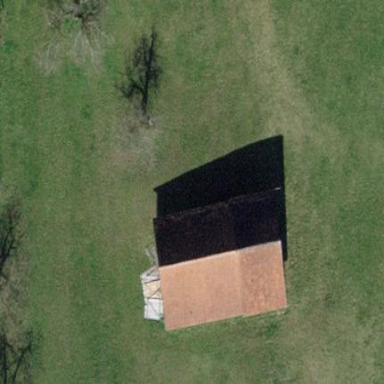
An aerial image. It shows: Shed.